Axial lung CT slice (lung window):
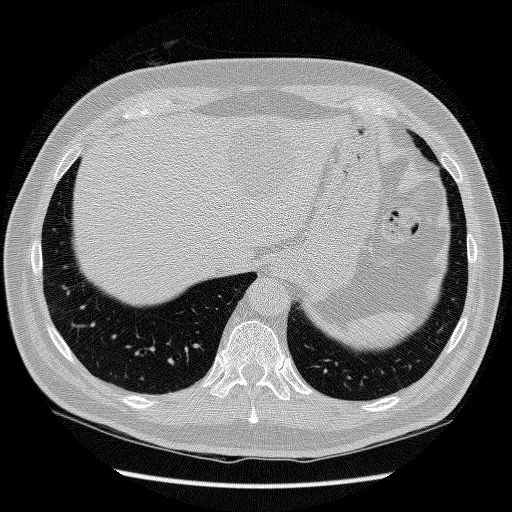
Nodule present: no